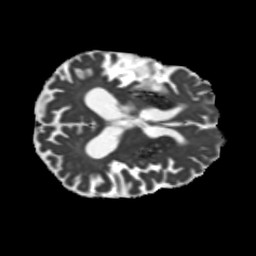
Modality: MD
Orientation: axial
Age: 71
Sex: male
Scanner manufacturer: siemens
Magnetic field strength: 3 T
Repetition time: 5.25 s
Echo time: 0.08 s